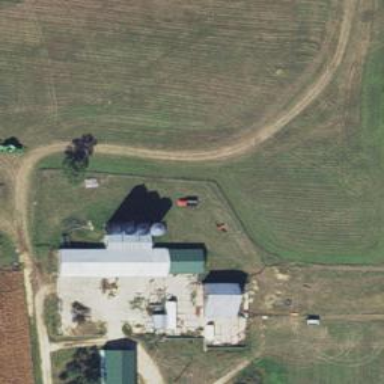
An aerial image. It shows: Silo.